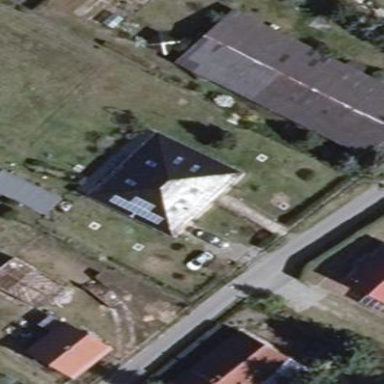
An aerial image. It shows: Detached building with hipped roof in dark grey color. The orientation of the roof is along the building.